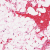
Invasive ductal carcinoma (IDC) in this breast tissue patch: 0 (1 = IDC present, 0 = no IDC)